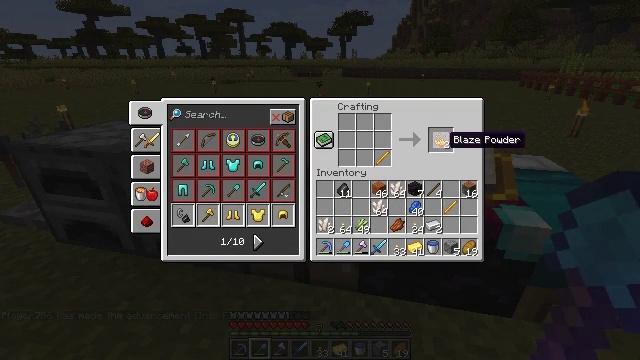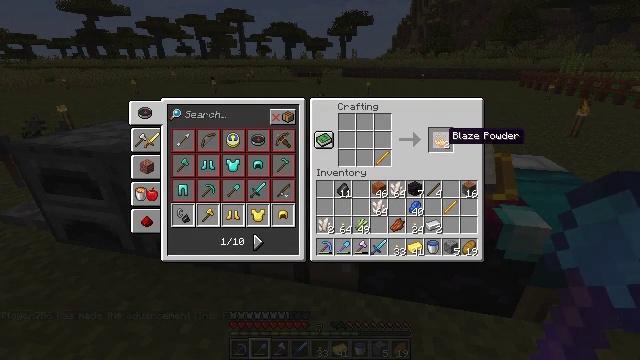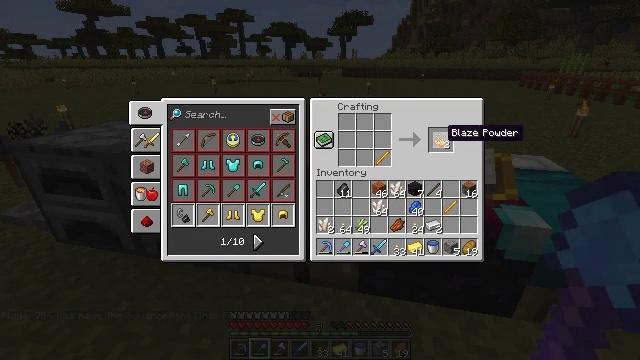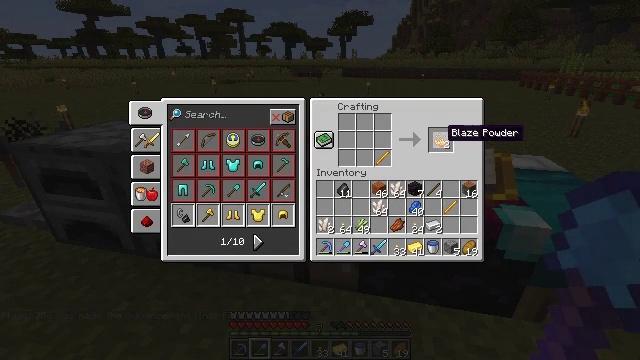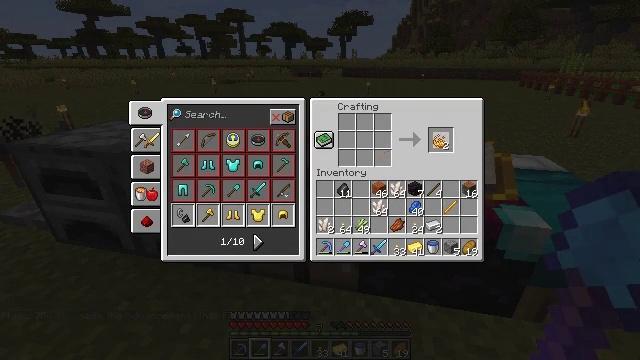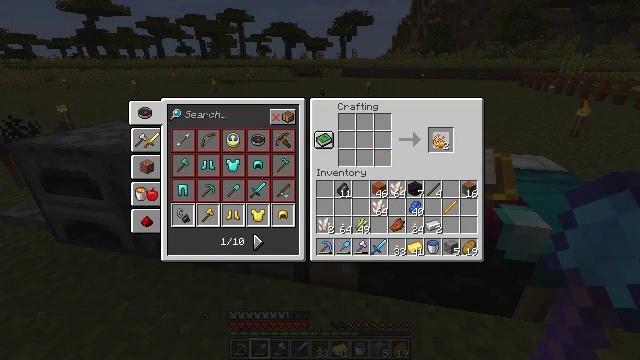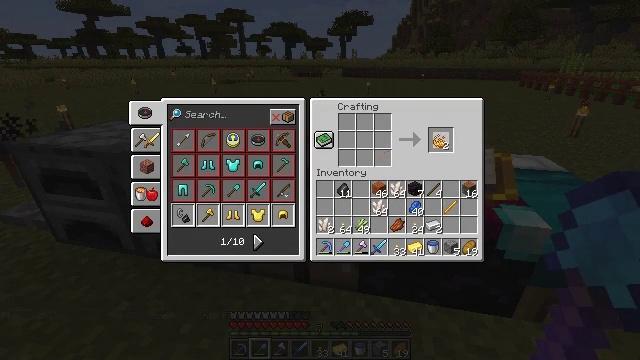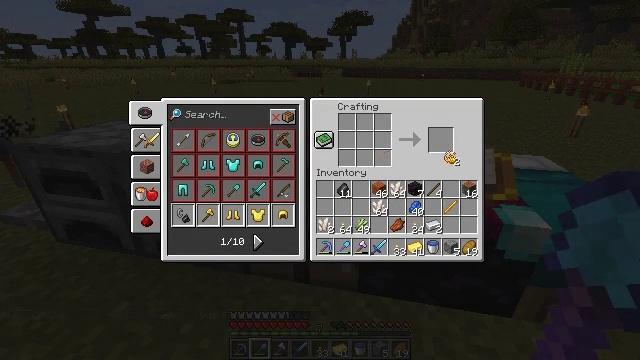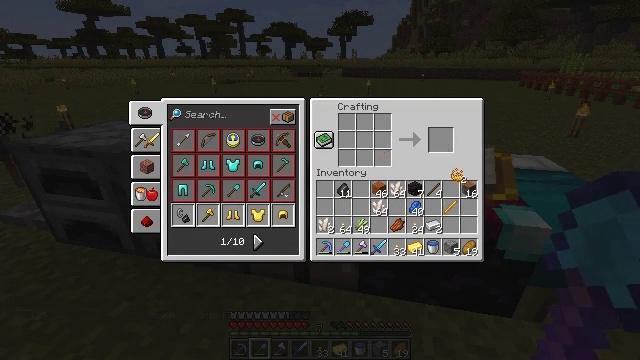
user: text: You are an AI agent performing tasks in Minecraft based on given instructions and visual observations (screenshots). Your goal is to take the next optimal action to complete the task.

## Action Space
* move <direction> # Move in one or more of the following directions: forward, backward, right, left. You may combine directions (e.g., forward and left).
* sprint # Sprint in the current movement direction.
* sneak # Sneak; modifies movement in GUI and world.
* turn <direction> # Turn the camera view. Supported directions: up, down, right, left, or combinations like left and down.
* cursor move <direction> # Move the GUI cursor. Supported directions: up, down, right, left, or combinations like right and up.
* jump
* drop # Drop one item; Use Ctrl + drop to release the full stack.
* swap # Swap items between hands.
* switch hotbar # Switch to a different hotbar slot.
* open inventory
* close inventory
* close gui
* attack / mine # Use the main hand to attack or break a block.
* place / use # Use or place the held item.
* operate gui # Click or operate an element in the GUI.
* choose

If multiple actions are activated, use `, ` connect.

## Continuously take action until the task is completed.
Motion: motion action
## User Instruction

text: Use blaze rods to make blaze powder.
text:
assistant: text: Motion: no_op
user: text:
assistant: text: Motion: no_op
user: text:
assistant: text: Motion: no_op
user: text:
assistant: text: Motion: operate gui
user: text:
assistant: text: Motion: operate gui
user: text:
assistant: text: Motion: operate gui
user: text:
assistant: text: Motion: cursor move right and down
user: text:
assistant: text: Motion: cursor move right and down
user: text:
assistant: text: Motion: no_op